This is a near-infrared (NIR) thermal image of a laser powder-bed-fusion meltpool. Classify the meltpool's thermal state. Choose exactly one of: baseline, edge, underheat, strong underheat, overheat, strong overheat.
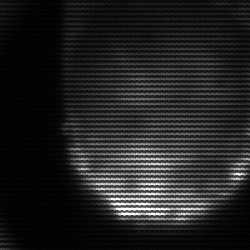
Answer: edge